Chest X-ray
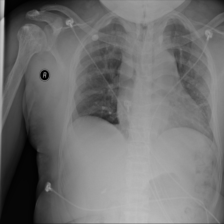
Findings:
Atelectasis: positive
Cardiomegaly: negative
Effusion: negative
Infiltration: negative
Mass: negative
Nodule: negative
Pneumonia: negative
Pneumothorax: negative
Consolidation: negative
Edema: negative
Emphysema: negative
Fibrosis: negative
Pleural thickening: negative
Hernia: negative